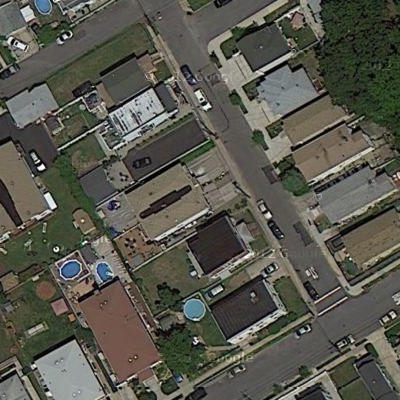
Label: Resident